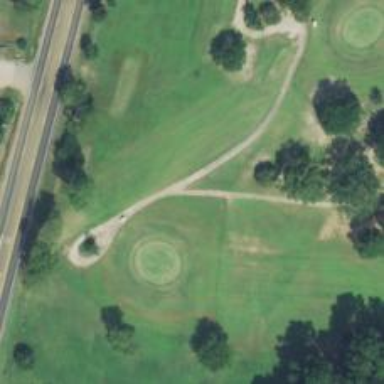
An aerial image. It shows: Path for both road and golf.